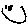
Label: smiley face